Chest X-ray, AP view. Patient: 27 years old, sex M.
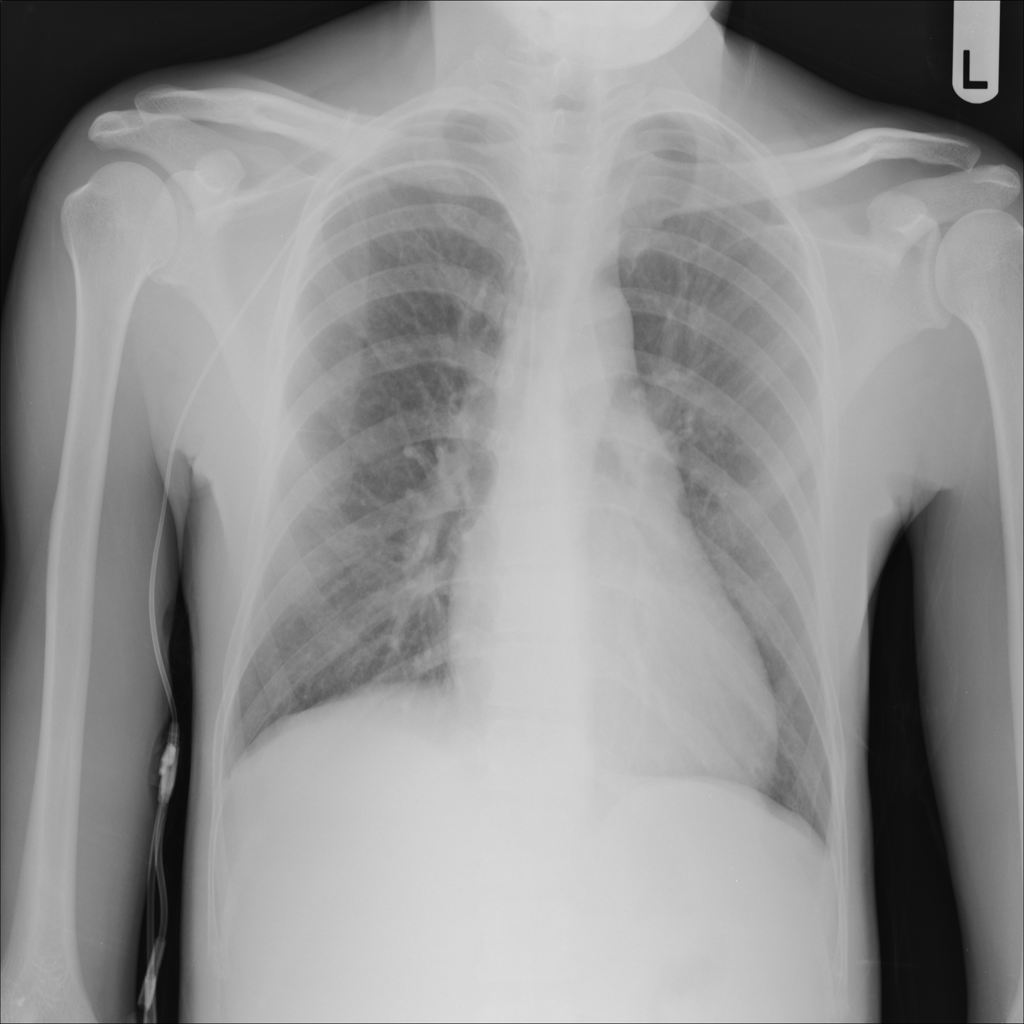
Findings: No Finding